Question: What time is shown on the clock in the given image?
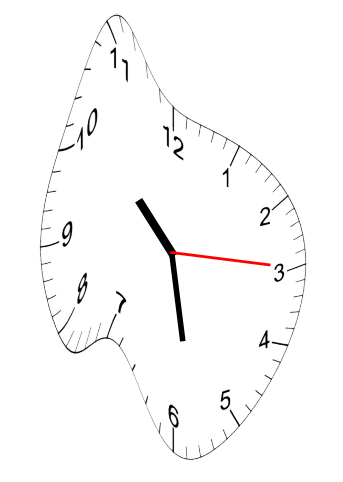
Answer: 10:28:15